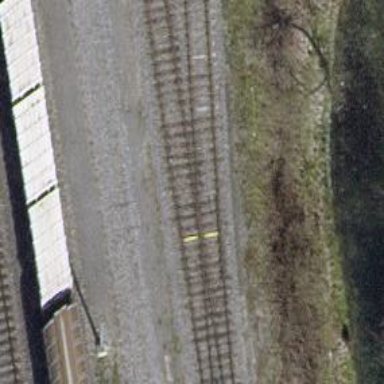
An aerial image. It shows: Rail siding with electrified contact lines.